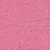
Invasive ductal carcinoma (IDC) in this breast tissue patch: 0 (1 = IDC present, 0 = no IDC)